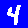
Digit: 4